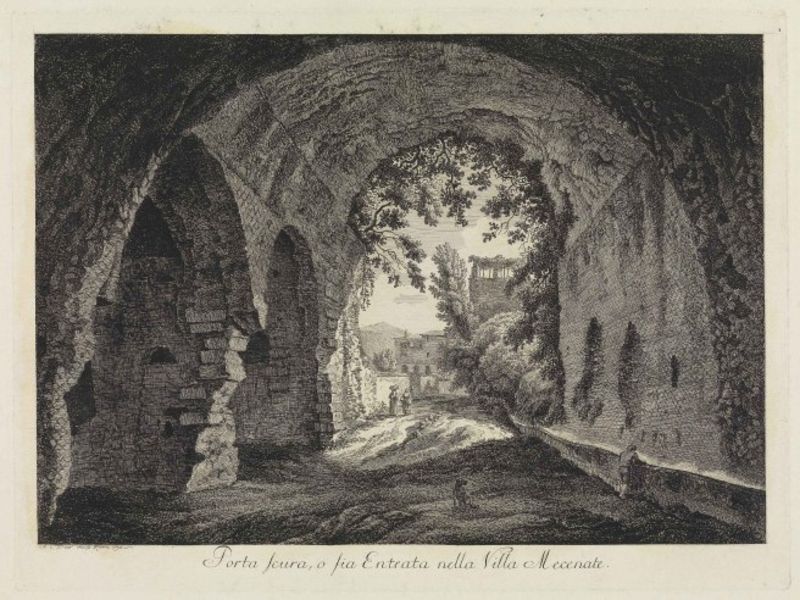
Titel: Tivoli: Villa des Mäzenas
Künstler: Albert Christoph Dies
Standort: Karlsruhe
Institution: Staatliche Kunsthalle Karlsruhe
Schlagwörter: baum, blätter, dunkel, felsen, gemälde, himmel, laub, schatten, weiß, bäume, frauen, landschaft, menschen, sitzen, stadt, äste, grau, hell, kleid, kleider, kopfbedeckungen, licht, schwarz, strasse, zeichnung, ausblick, gebäude, gras, haus, hund, tier, weg, wiese, leute, mützen, wand, architektur, stein, steine, tragen, bild, häuser, strauch, zweige, büsche, gehen, sträucher, pflanzen, höhle, turm, ranken, schrift, bogen, italien, zwei, fels, dorf, mauer, ziegel, grafik, linien, rundbogen, romantik, weib, weiber, durchgang, tor, bögen, verfall, eingang, nische, ruine, gewölbe, antike, durchblick, mauerwerk, zentralperspektive, druck, schwarz-weiß, schraffur, radierung, stich, ruinen, rom, gemäuer, portal, stadttor, villa, pforte, sicht, anwesen, mauern, rundbögen, echo, grotte, stadtmauer, eiche, tempel, mediterran, kupferstich, tunnel, verfallen, römisch, zerfall, nischen, tonnengewölbe, latein, porta, kammern, mauersteine, italienisch, maier, ätzung, vialla, felsen#, entrata, mezenas, mecenate, graaaas, templeeeeee, #villa, villa#